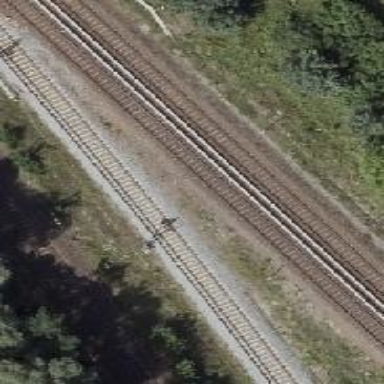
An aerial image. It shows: Railway signal.